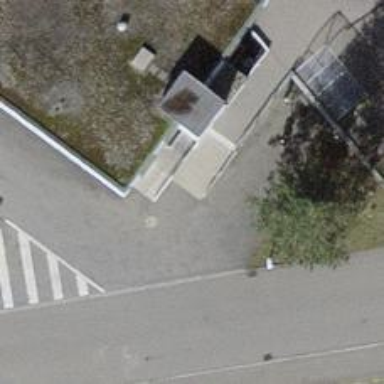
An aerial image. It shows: Road with steps.